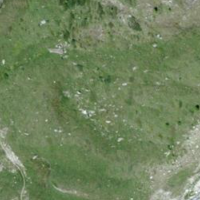
EUNIS habitat code: 26
Species observed at this site:
Pyrrhocorax pyrrhocorax
Pyrrhocorax graculus